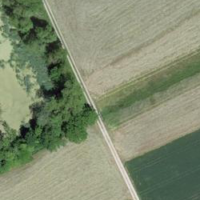
EUNIS habitat code: 52
Species observed at this site:
Phragmites australis